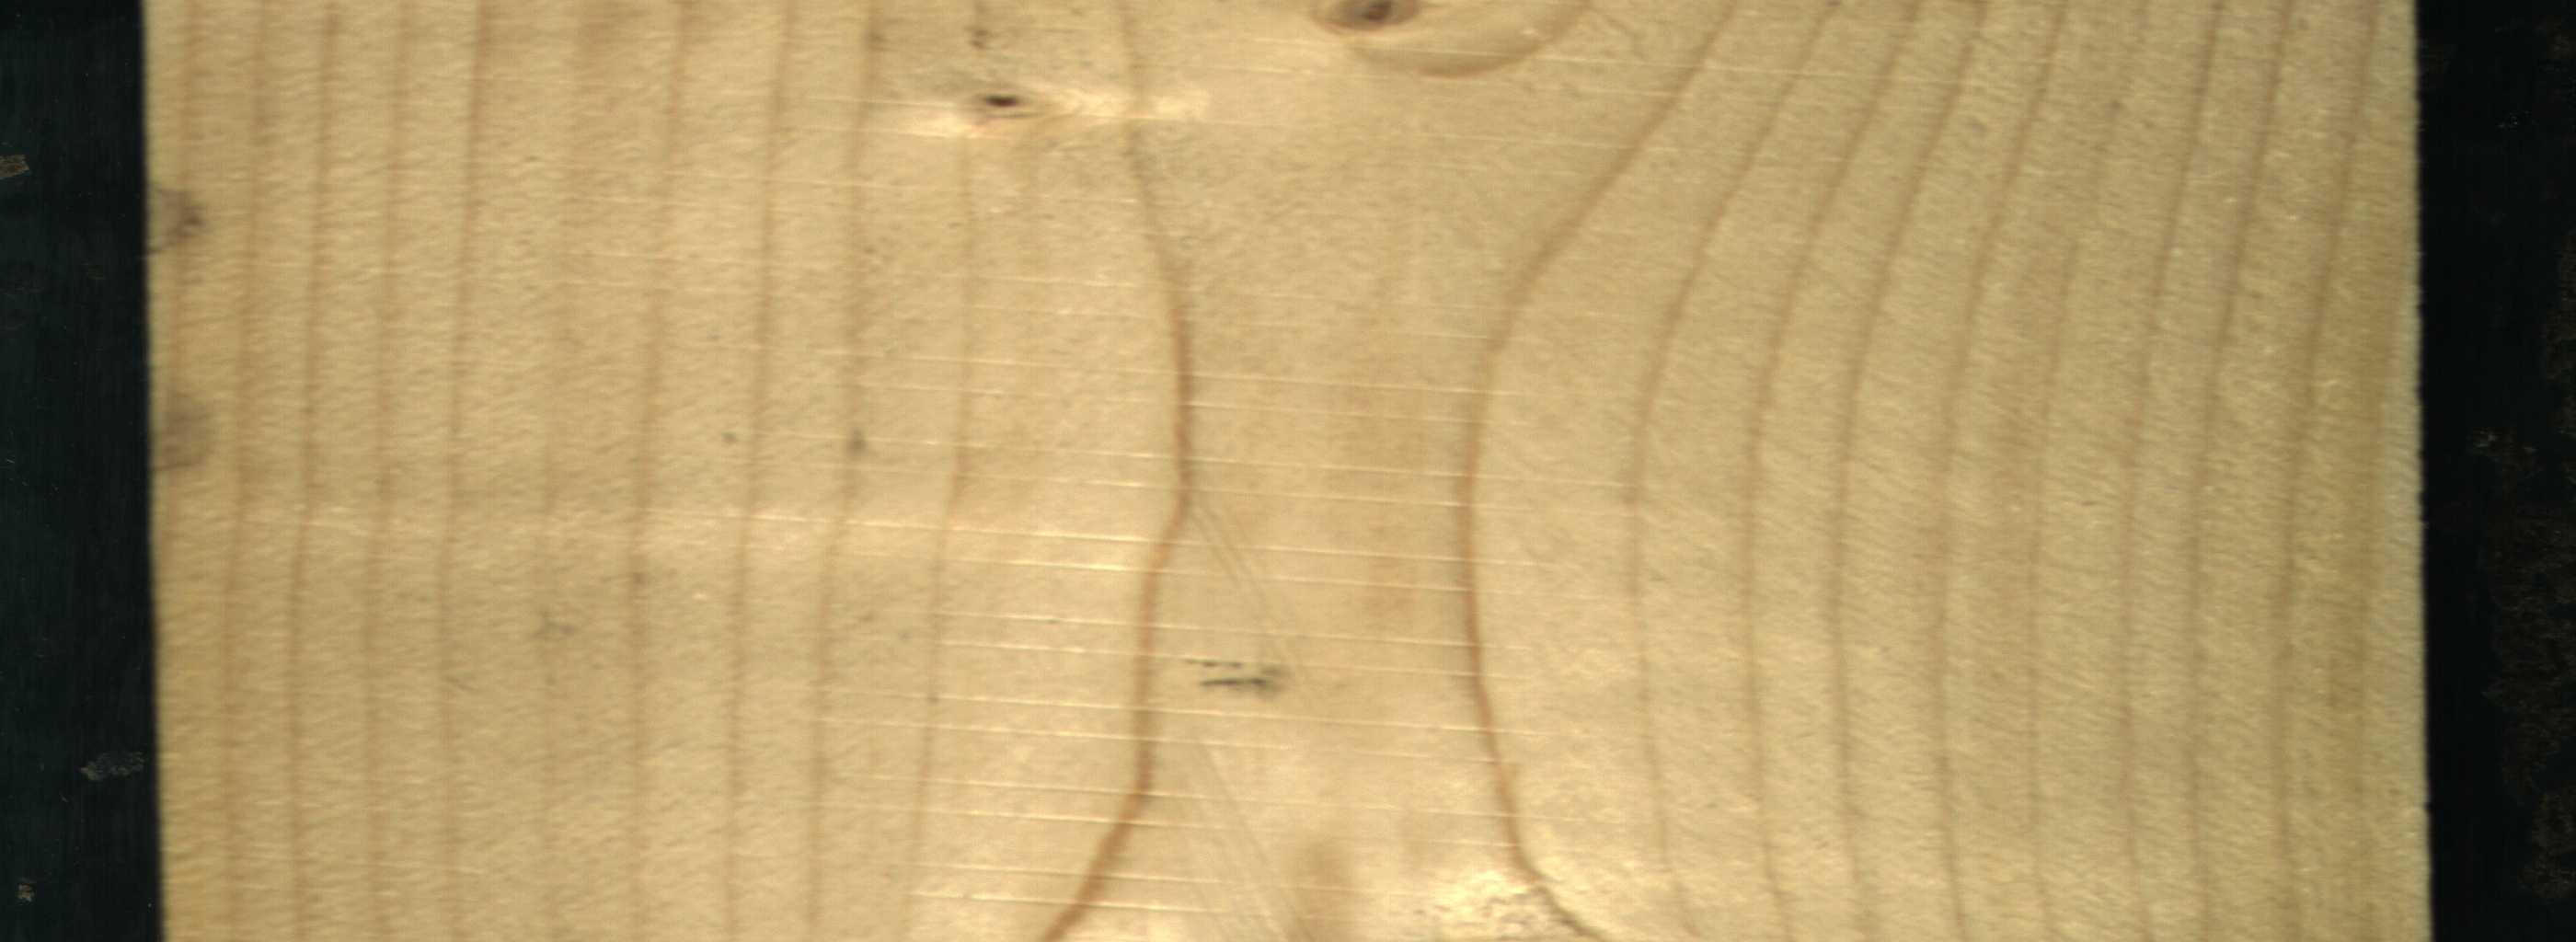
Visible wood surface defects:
Live_Knot
Live_Knot